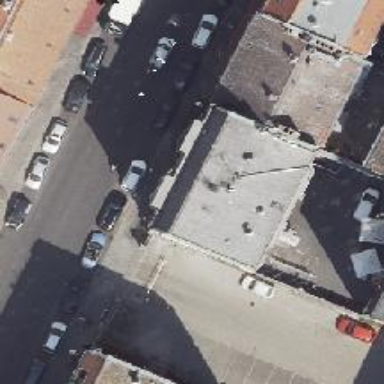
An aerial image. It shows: Restaurant.